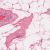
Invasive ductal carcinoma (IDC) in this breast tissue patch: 0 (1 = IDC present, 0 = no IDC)